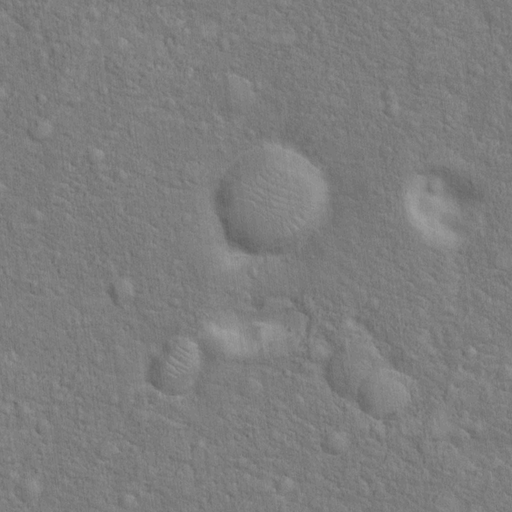
Classes present: Background, Cone